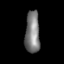
Tissue: lung
Cell type: Others
Senescence score: 0.6274
Nuclear area (px): 601
Mean DAPI intensity: 123.418